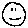
Label: smiley face